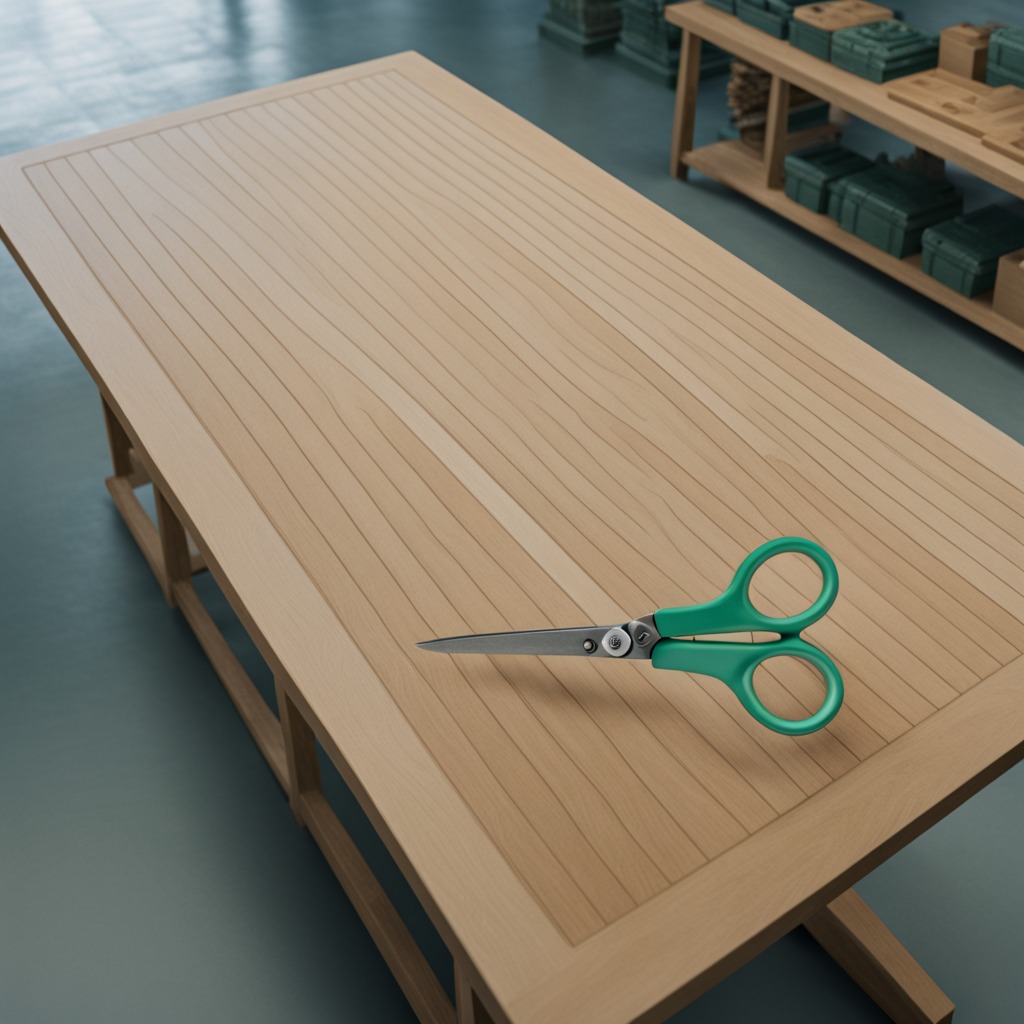
A scissor lies on the workbench.